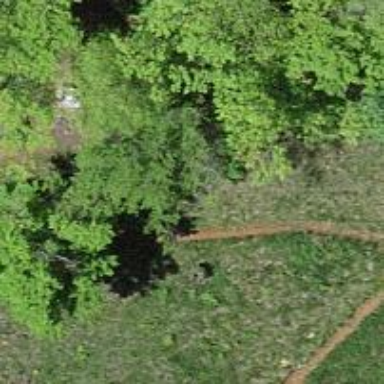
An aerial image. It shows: Path.